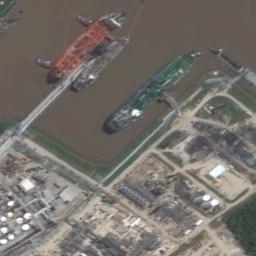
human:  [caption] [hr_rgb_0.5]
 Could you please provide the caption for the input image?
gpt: There are three ships in the black water on the shore .

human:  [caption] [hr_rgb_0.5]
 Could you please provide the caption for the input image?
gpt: There are several buildings of different shapes and sizes beside the ship .

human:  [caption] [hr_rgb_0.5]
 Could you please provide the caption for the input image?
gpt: Several ships of different sizes and colors are docked at the oil terminal and the water is yellow .

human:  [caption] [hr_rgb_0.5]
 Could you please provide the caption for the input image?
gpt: Three tankers docked at the dock with storage tanks .

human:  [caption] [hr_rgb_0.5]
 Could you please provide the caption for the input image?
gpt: The red ship is at the harbor beside many buildings .